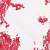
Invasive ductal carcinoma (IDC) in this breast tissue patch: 0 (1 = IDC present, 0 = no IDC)